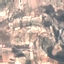
Land use / land cover class: PermanentCrop